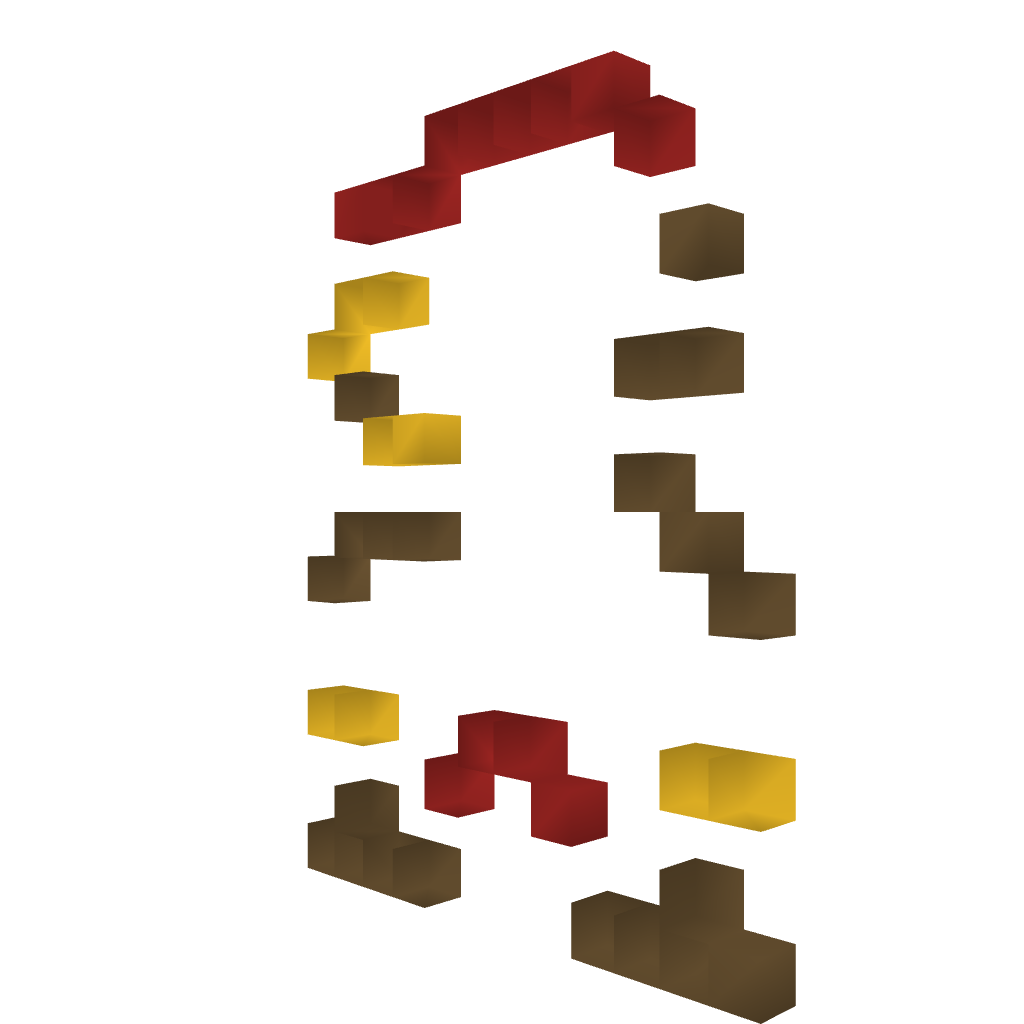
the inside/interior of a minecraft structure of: Mario pixel art